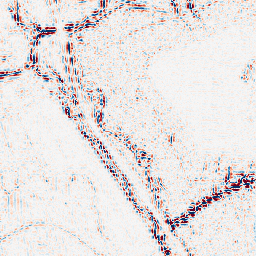
Category: wavelet
Decomposition family: wavelet_biorthogonal
Decomposition parameters: wavelet: bior2.4
level: 2
Upsampling method: cubic_mitchell
Upsampling parameters: scale: 2
Upsampling scale: 2